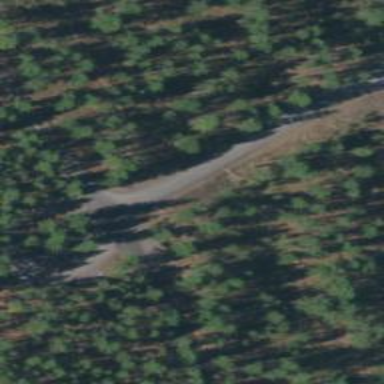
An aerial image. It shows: Path with excellent trail visibility.